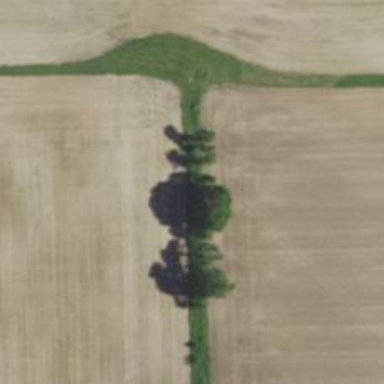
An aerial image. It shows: Row of trees in natural setting.